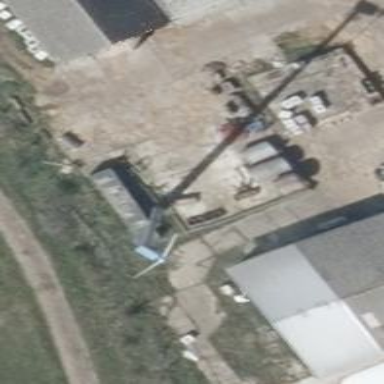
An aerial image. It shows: Wind power generator.